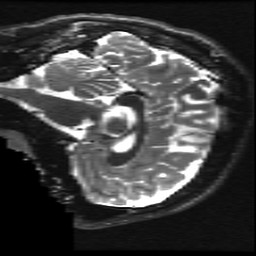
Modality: T2w
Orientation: sagittal
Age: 14
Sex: male
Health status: ill
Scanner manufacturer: ge
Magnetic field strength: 3 T
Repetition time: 7.5 s
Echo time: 0.1007 s